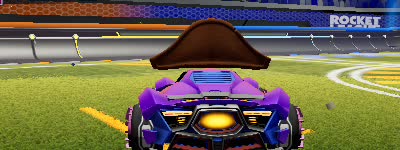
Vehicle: werewolf